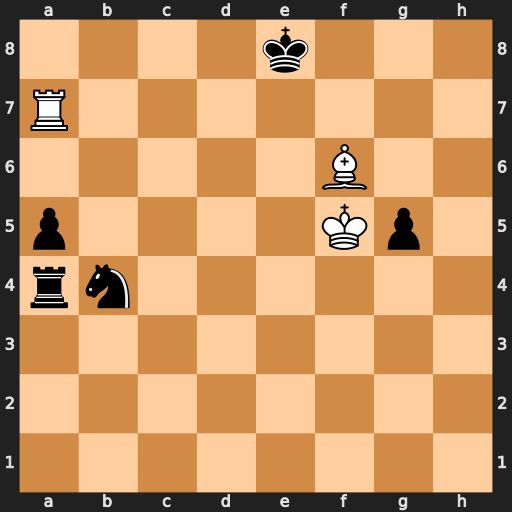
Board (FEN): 4k3/R7/5B2/p4Kp1/rn6/8/8/8
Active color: w
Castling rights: -
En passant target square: -
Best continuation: Ke6 Nc6 Ra8+ Nd8+ Rxd8#